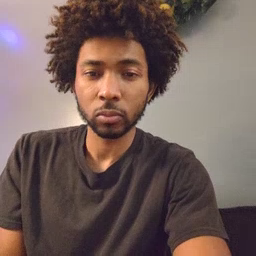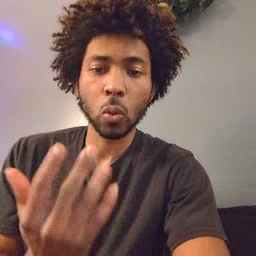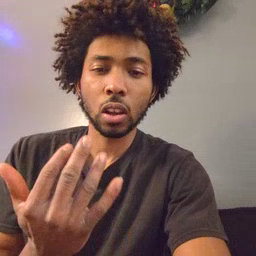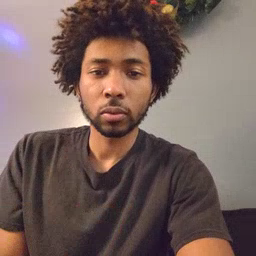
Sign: wait